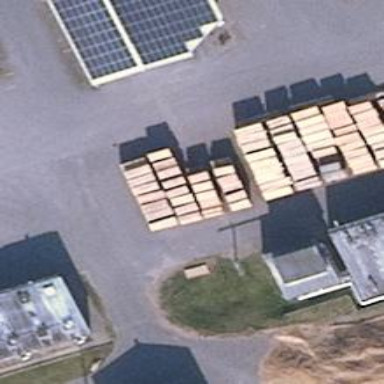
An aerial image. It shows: Sawmill crafting area.